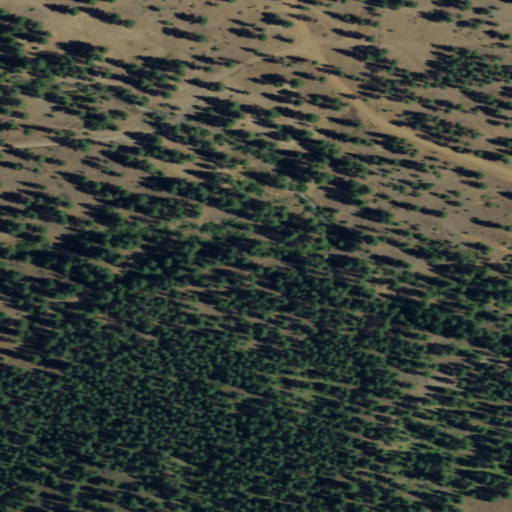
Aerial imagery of valley in Washington named Box Spring Canyon containing evergreen forest, shrub, and grassland